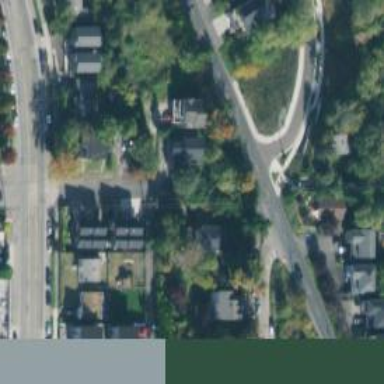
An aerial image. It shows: Tertiary road with separate sidewalks.